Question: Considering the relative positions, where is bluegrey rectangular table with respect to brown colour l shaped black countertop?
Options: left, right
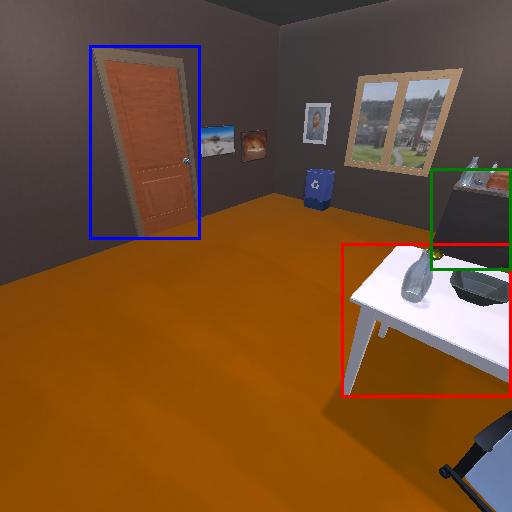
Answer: left